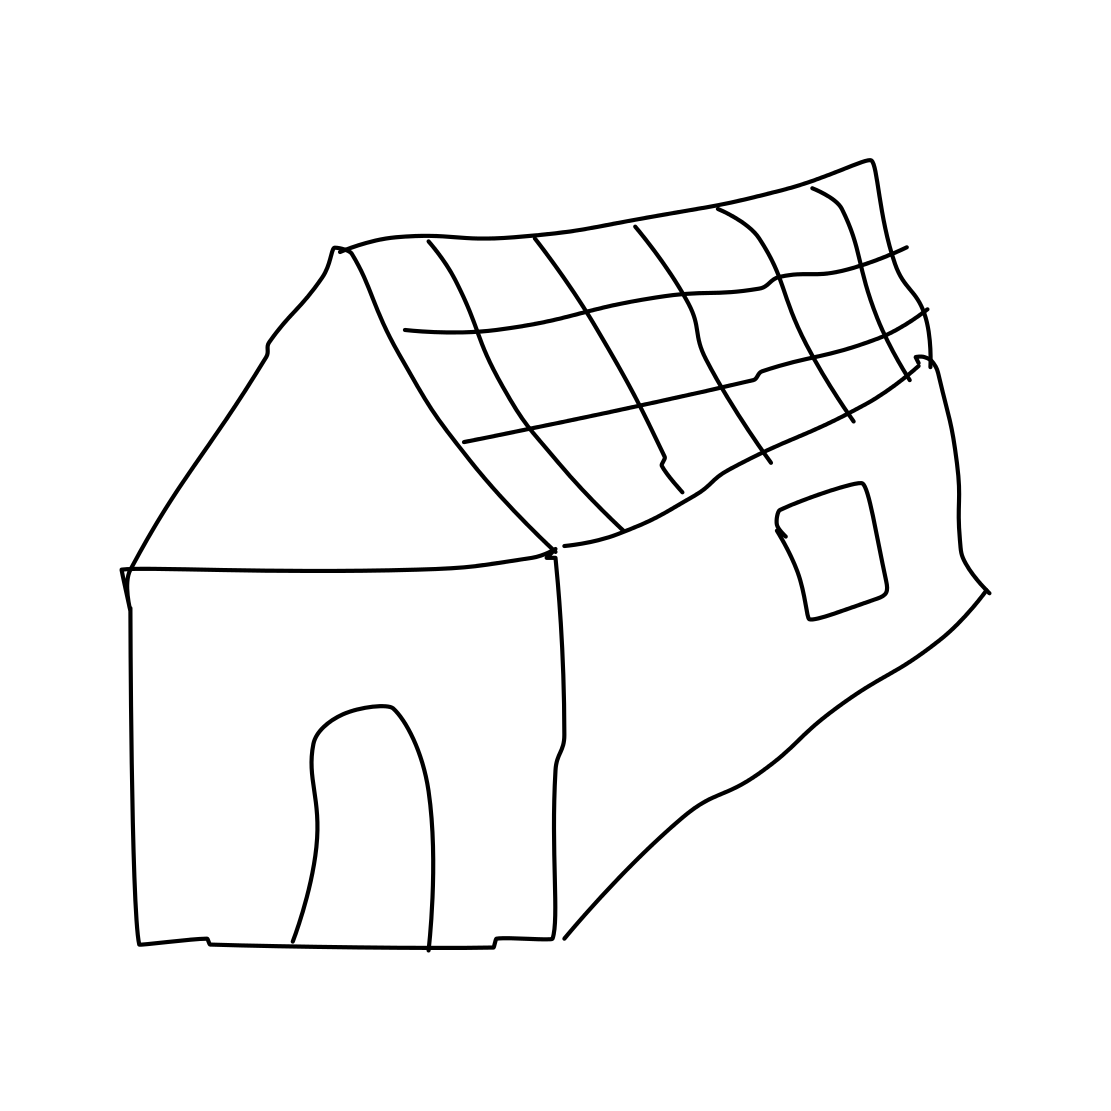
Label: barn